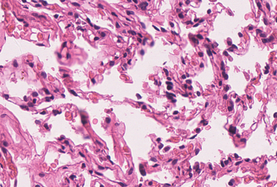
Tumor epithelial tissue: no
Tumor-associated stroma tissue: no
Normal tissue: yes